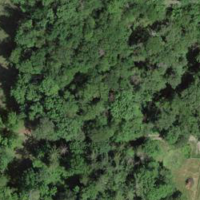
EUNIS habitat code: 41
Species observed at this site:
Melittis melissophyllum